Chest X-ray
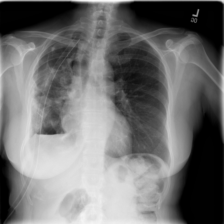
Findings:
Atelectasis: negative
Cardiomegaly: negative
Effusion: negative
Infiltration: negative
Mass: negative
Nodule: negative
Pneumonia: negative
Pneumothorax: negative
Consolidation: negative
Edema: negative
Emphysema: negative
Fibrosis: negative
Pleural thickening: negative
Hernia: negative